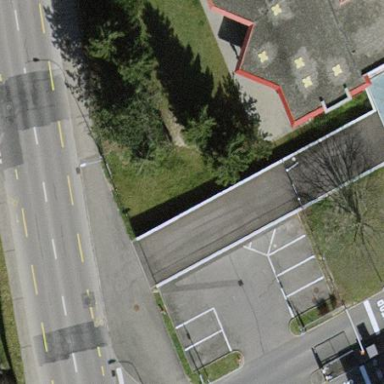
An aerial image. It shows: Parking area with surface.